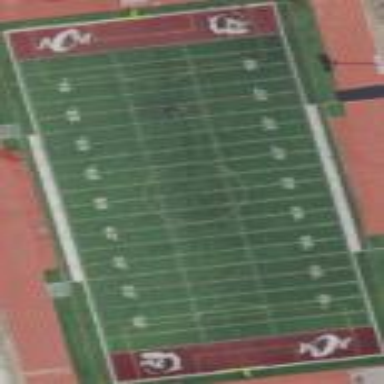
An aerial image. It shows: Artificial turf pitch used for American football.